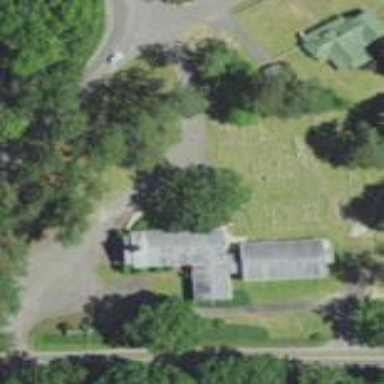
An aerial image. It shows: Cemetery.